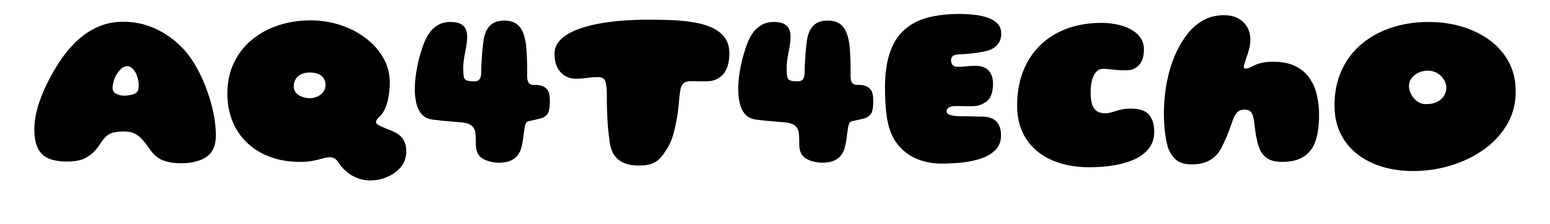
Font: Gluten_Black